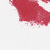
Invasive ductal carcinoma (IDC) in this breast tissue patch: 0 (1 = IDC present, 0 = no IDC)